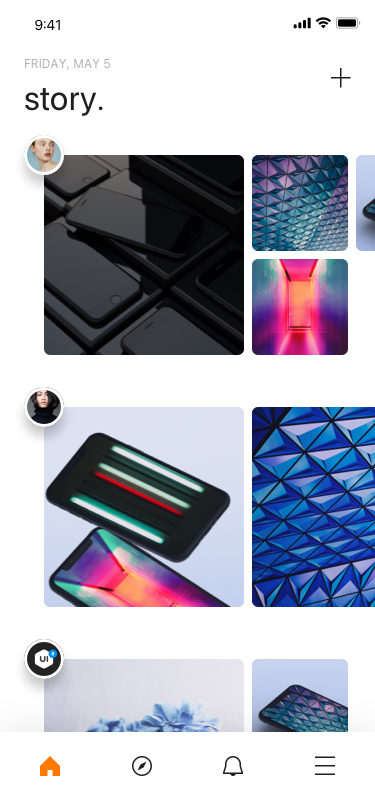
Text in this UI design:
story.
friday, may 5